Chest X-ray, AP view. Patient: 26 years old, sex F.
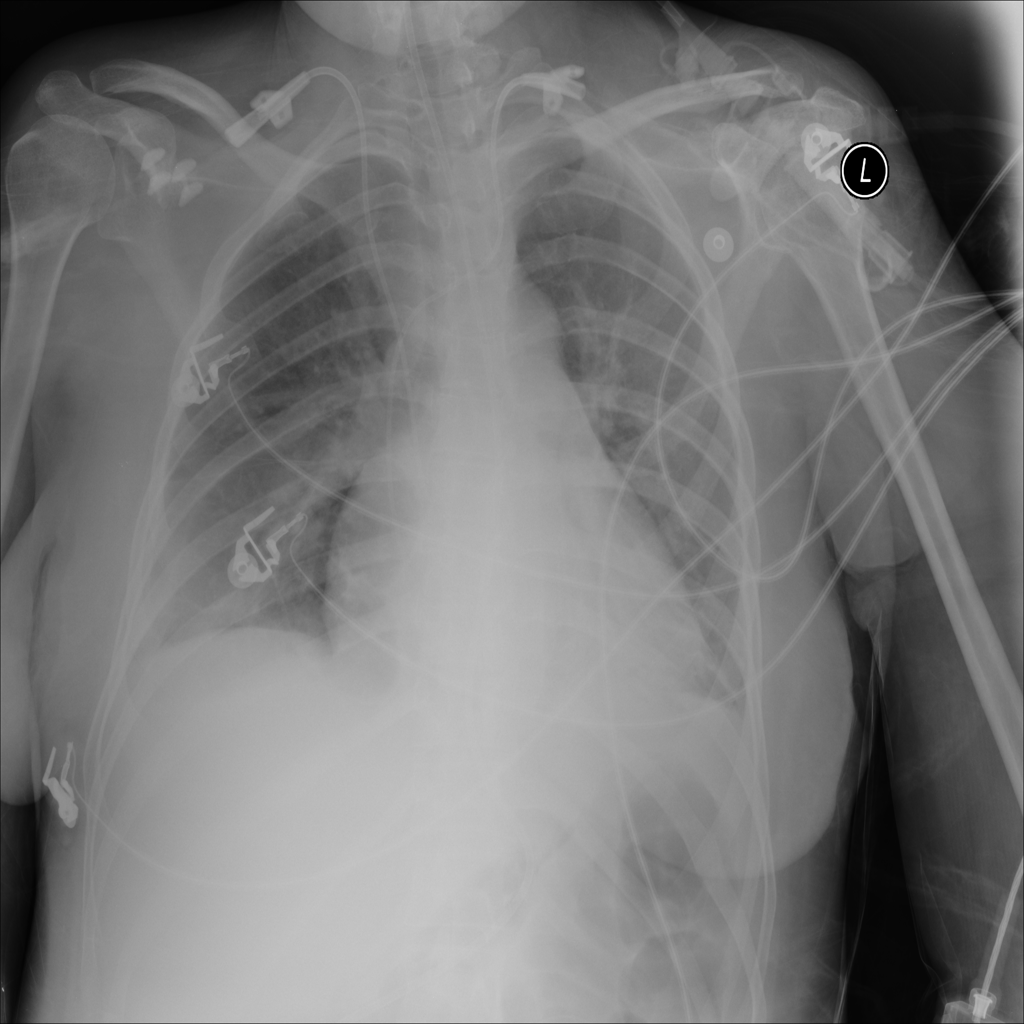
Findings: No Finding